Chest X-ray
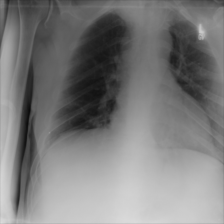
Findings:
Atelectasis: negative
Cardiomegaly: negative
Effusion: negative
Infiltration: positive
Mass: negative
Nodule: negative
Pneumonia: negative
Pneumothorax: negative
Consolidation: negative
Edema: negative
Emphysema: negative
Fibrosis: negative
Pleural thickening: negative
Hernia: negative